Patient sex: M
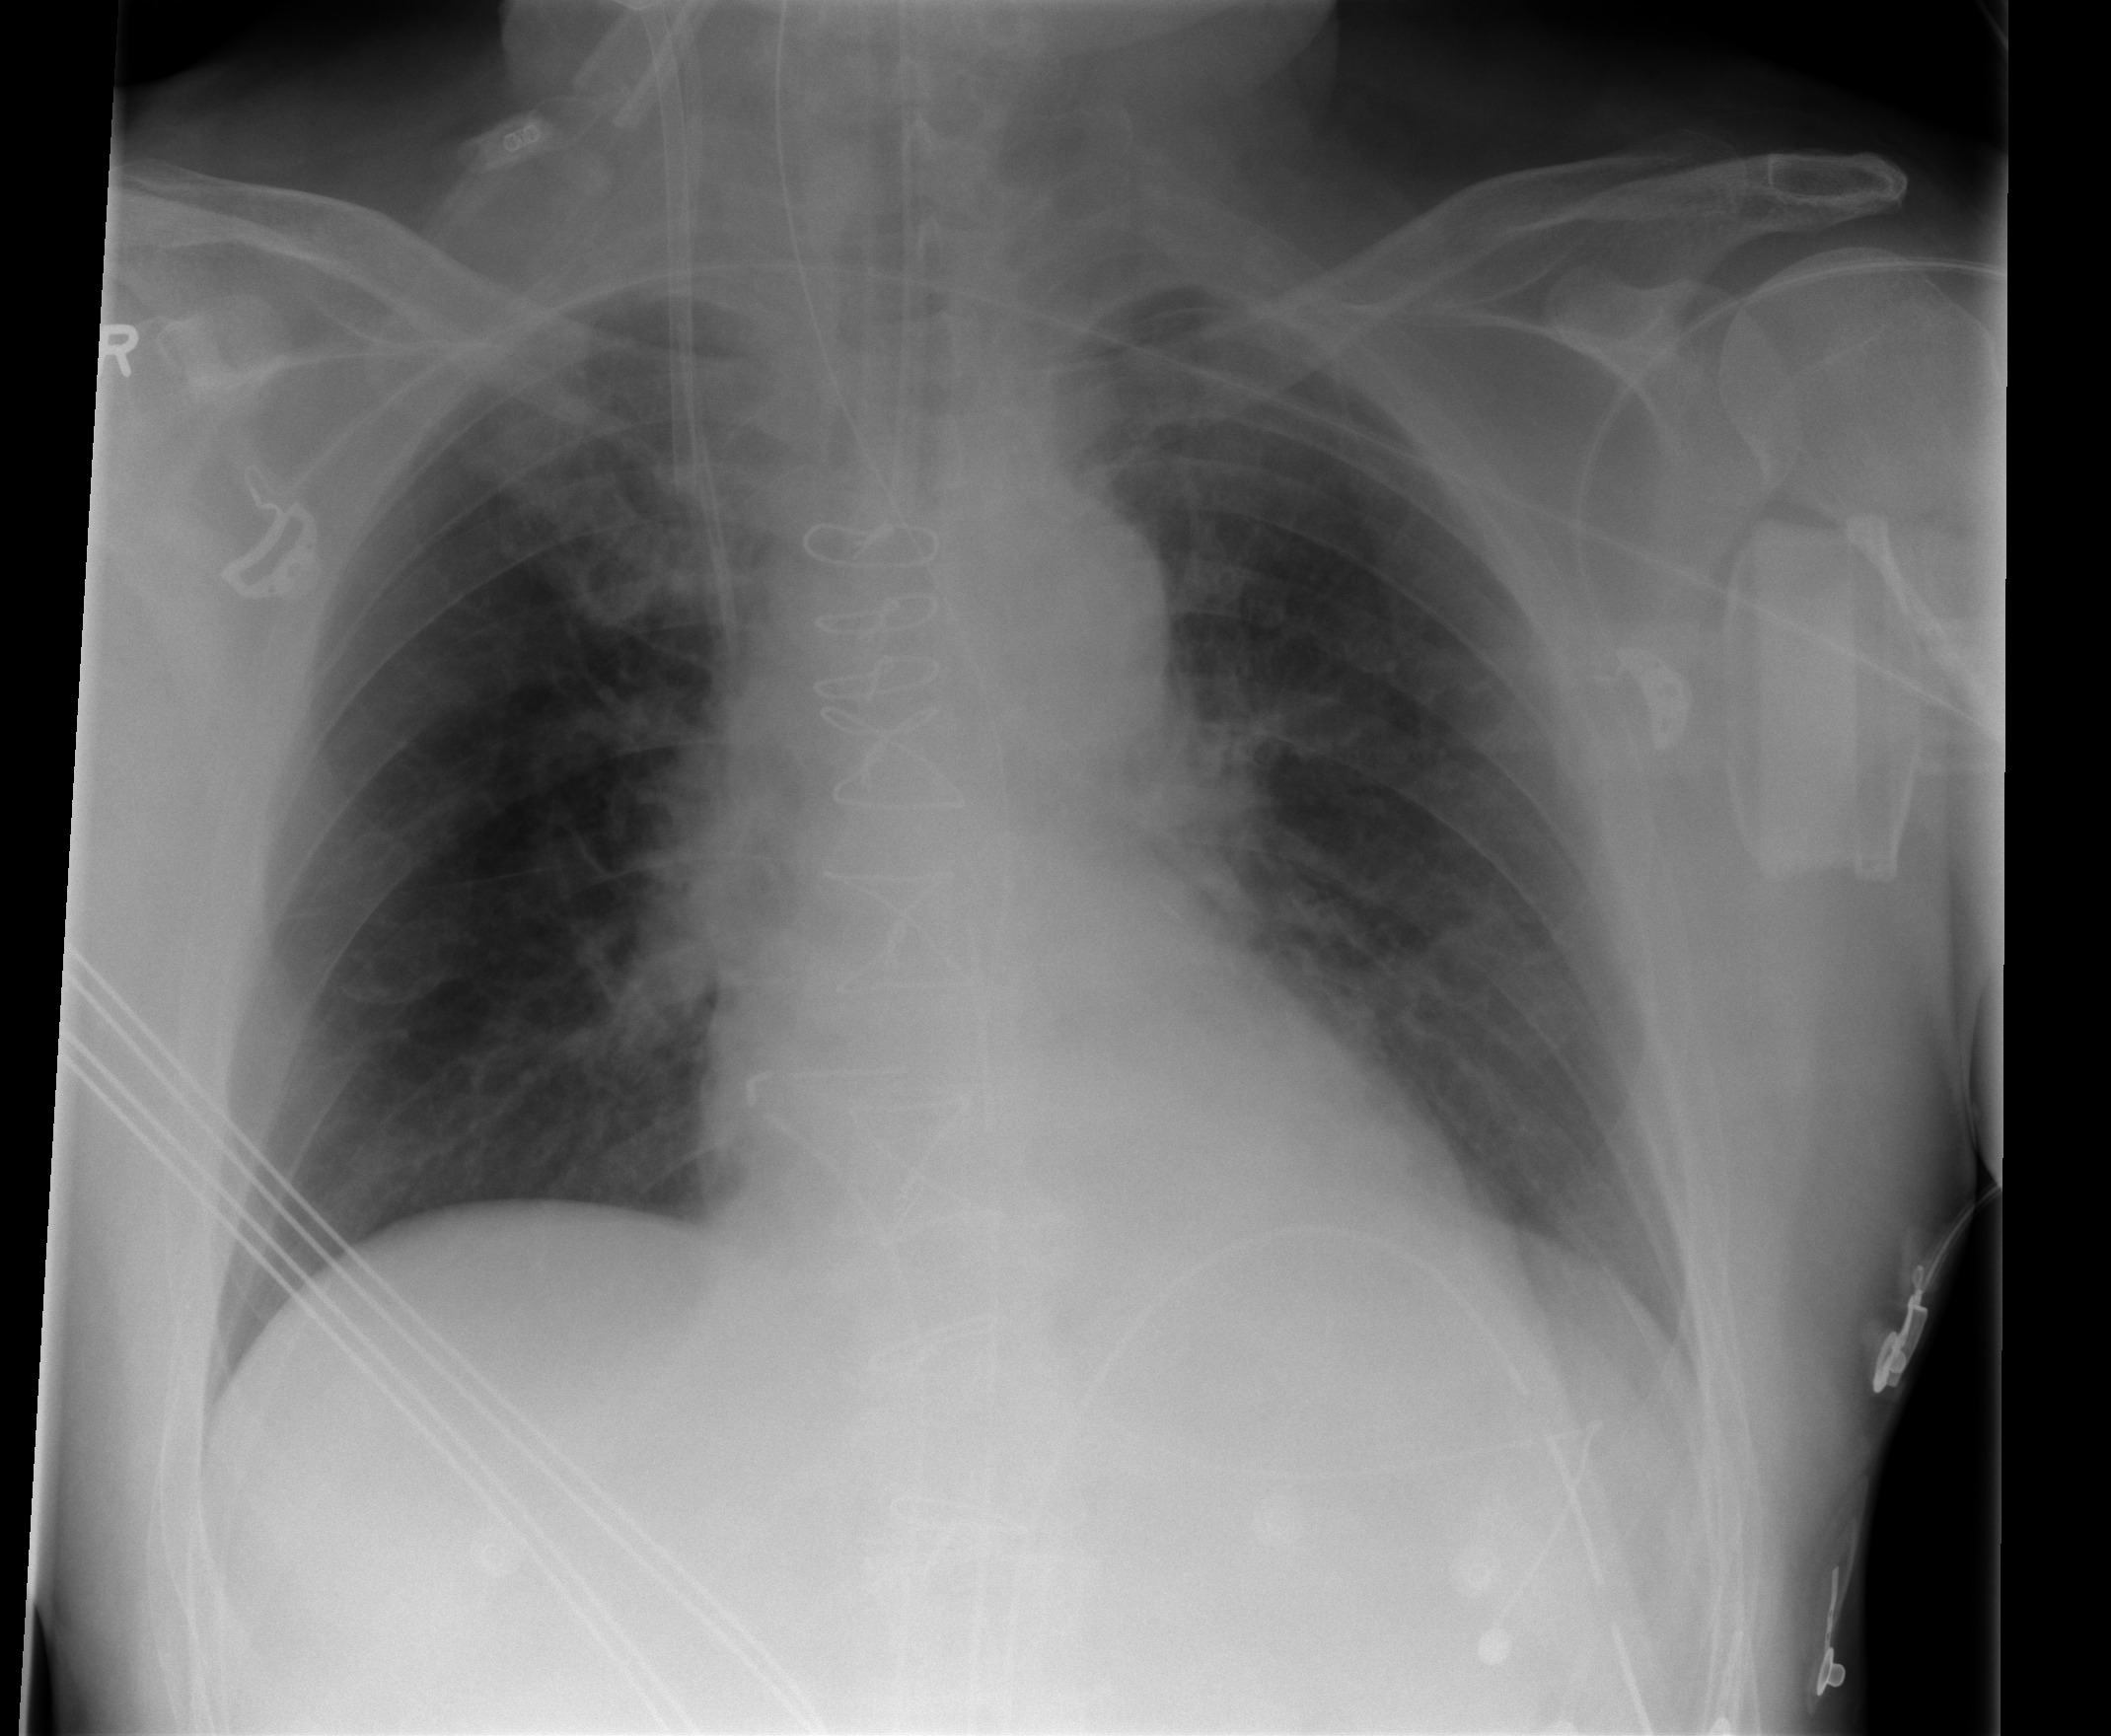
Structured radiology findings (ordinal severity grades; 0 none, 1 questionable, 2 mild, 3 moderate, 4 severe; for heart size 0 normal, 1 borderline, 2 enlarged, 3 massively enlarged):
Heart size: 0
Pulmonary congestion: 0
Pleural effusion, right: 0
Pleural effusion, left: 1
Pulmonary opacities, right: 0
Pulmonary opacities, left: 0
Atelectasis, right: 2
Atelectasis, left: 2